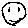
Label: smiley face